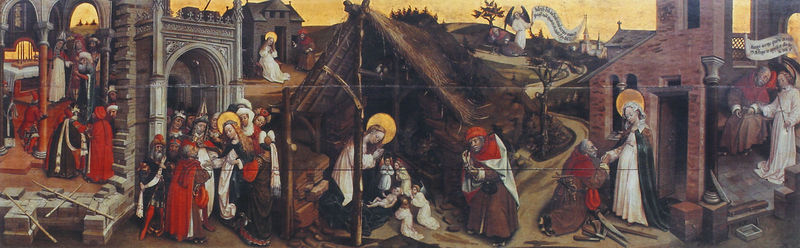
Titel: Das Josephsleben
Standort: Hoogstraten, St. Katarinakerk (EU - B)
Schlagwörter: gemälde, weg, häuser, kirche, engel, heiligenschein, jesus, mauern, christlich, stall, könige, tempel, heilige, maria, jesu, szenen, verkündigung, geburt, krippe, geburt jesu, marienleben, drei könige, rote gewänder